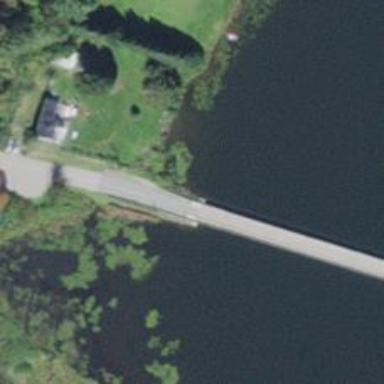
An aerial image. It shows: Tertiary road traveling over floating bridge.